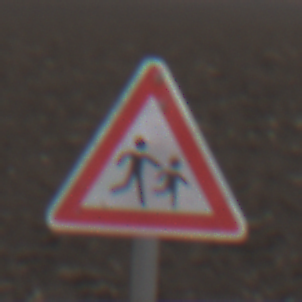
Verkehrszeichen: KinderLinks
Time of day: MorningAfternoon
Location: Outdoor (Nature)
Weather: Overcast
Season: NotSpecified
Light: Natural